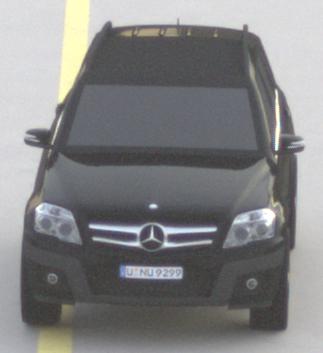
Make: Mercedes-Benz
Model: GLK 280
Detailed model: GLK-Class (204)
Model produced from: 2008/10
Model produced until: 2009/04
Doors: 5
Color: black
Road condition: dry road
Daytime: sunrise or sunset
Contrast: low contrast